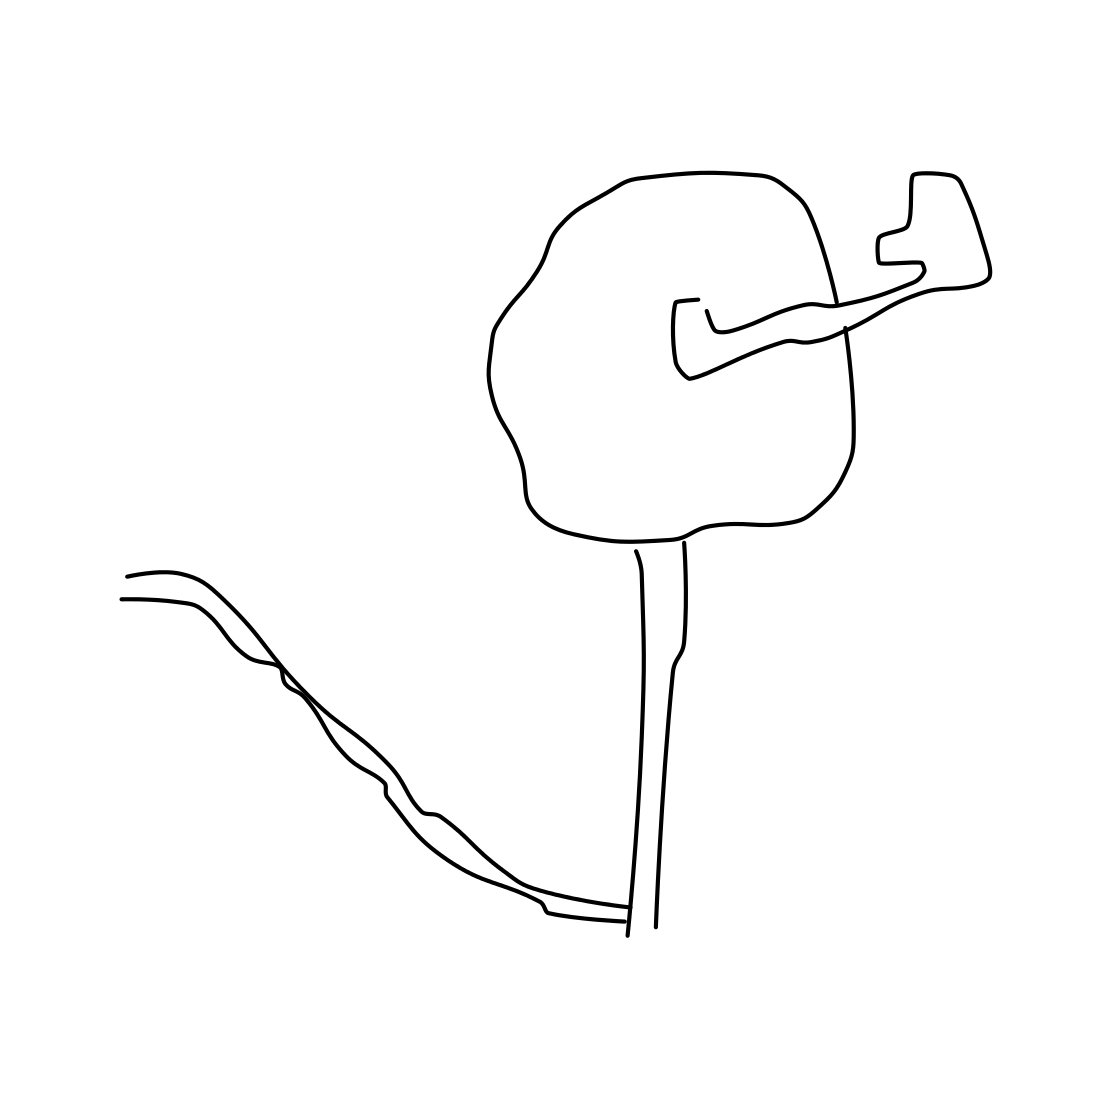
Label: satellite dish